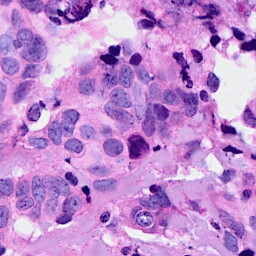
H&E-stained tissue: Breast